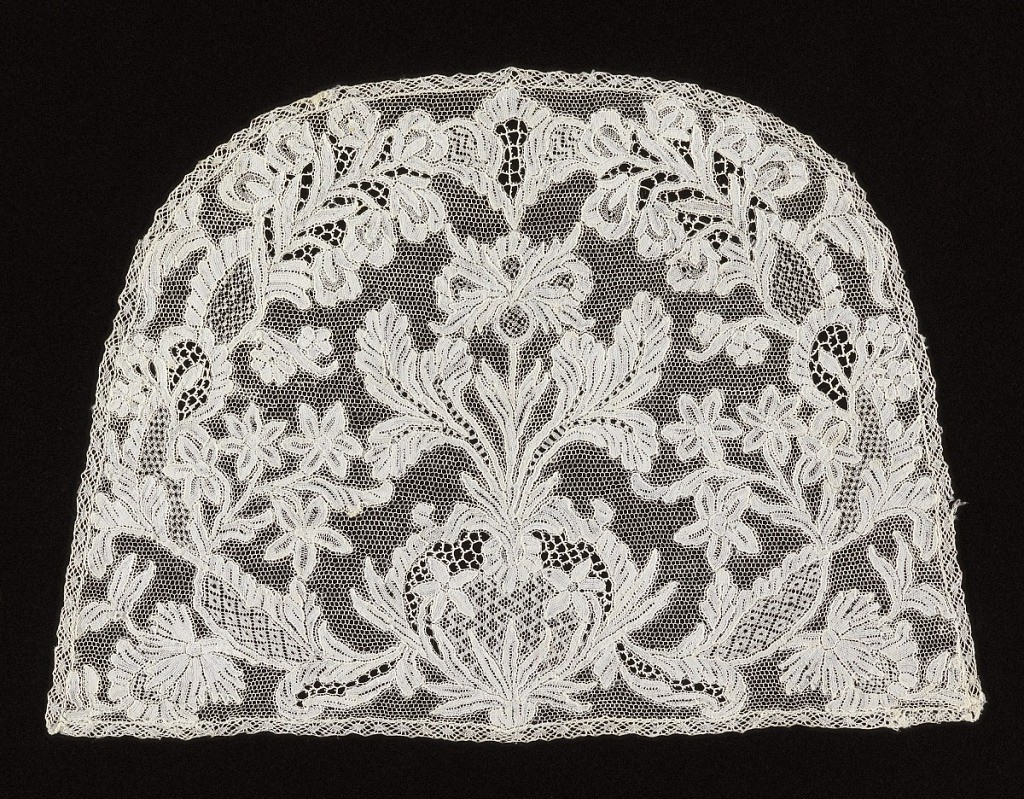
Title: Cap crown
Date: mid-18th century
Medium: linen Technique: needle lace with ground of loop and twist with twist return
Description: Cap crown with a pattern of floral and foliated sprays.